Interaction volume radius: 5 \u00c5
Interaction volume height: 25 \u00c5
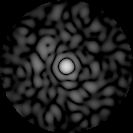
Disorder parameter: 0.8123